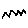
Label: zigzag